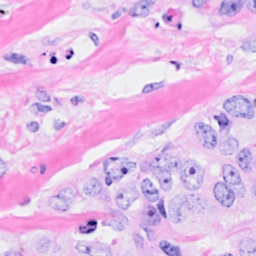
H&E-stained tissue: Breast